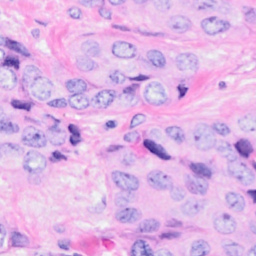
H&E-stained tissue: Breast